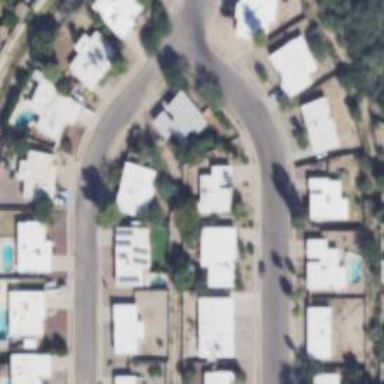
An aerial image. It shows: Alley classified as service road.